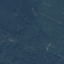
Land use / land cover class: Forest